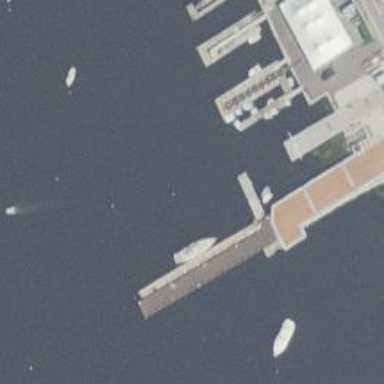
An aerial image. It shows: Man-made pier.